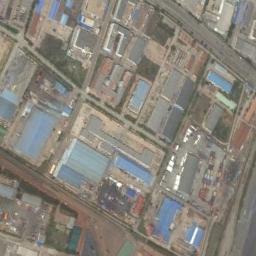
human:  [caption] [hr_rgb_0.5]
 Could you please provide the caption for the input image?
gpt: The industrial area has lots of workshops of different colors and sizes and some roads go through the industrial area .

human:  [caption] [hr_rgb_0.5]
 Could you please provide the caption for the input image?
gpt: There are many houses in the industrial area .

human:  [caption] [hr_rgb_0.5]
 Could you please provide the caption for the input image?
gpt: Different buildings in the industrial area have different orientations .

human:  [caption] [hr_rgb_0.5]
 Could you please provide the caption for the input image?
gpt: Neatly planned factories and roads in an industrial area with green belts .

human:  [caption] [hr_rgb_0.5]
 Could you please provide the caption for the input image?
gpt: There are some blue buildings and brown empty land on the industrial area .